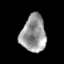
Tissue: prostate
Cell type: Myeloid cells
Senescence score: 0.2888
Nuclear area (px): 903
Mean DAPI intensity: 152.89